Question: I'm trying to create a sort of navigational footer that only displays when the mouse hovers over it. The hover zone is 10% of the screen height but the links are fixed along the bottom of the window. Everything is working fine, but I would like to have a 50px tall white background below the text links at the very bottom to make the links easier to see, for example above image, text, etc.
I could make the entire "hover" div white, but I would really prefer to have just a smaller are at the bottom. Sorry if this is a little unclear--I've created a fiddle to illustrate. Please bear in mind that the colors are only for illustration purposes. None of the divs will have background colors except for the #white_bg div at the very bottom.
I found some posts on here about aligning a div with position: absolute to the bottom of a div with position: relative, but unfortunately I think I need to have fixed positioning on my containing div.
Here is a quick sketch showing what I'm trying to achieve:

Here's the code I am using:
'''
<div class="nav-bottom hidden-xs">
<div id="white_bg">
<div class="bottom-nav-left hidden-xs">Information</div>
<div class="bottom-nav-right hidden-xs">Index &nbsp;&nbsp;&nbsp; Next project</div>
</div>
</div>
'''
The CSS and all the rest is in this fiddle:
<URL>
I'm also open to other suggestions of how to achieve this. Thank you in advance for any help you can offer!
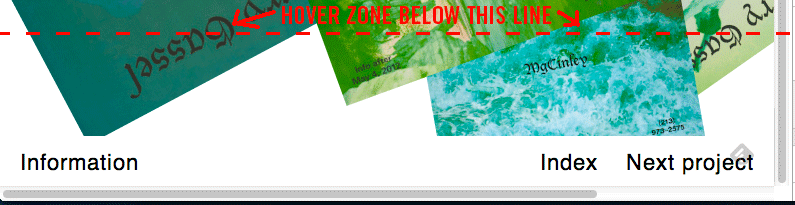
Answer: I think this is what you are after
<URL>
'''
body {
background-color: yellow;
}
.nav-bottom {
right: 0;
bottom: 0;
width: 100%;
height: 10%;
min-height: 100px;
height: 10%;
z-index: 999;
cursor: pointer;
background-color: cyan;
/* bg color for purposes of this demo only */
}
#white_bg {
background-color: white;
position: absolute;
height: 50px;
bottom: 0px;
width:100%;
}
.bottom-nav-left {
position: absolute;
bottom: 10px;
left: 20px;
}
.bottom-nav-right {
position:absolute;
bottom: 10px;
right: 20px;
}
.nav-bottom {
position: fixed;
opacity: 0;
transition: opacity .125s;
-moz-transition: opacity .125s;
-webkit-transition: opacity .05s;
-o-transition: opacity .125s;
}
.nav-bottom:link { /* not required as divs children*/
opacity: 1;
transition: opacity .125s;
-moz-transition: opacity .125s;
-webkit-transition: opacity .05s;
-o-transition: opacity .125s;
}
.nav-bottom:hover {
opacity: 1;
transition: opacity .125s;
-moz-transition: opacity .125s;
-webkit-transition: opacity .05s;
-o-transition: opacity .125s;
}
'''